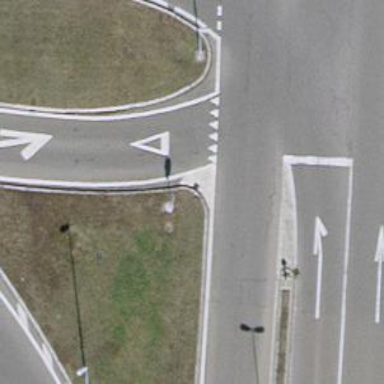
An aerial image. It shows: Road with "give way" sign.